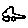
Label: car